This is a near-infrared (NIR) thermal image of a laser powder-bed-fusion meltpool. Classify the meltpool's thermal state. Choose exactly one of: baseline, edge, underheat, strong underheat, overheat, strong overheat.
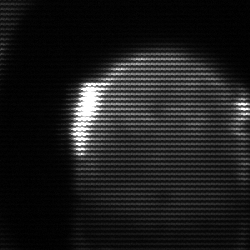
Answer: edge